Interaction volume radius: 5 \u00c5
Interaction volume height: 20 \u00c5
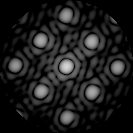
Disorder parameter: 0.05546